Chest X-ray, AP view. Patient: 48 years old, sex F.
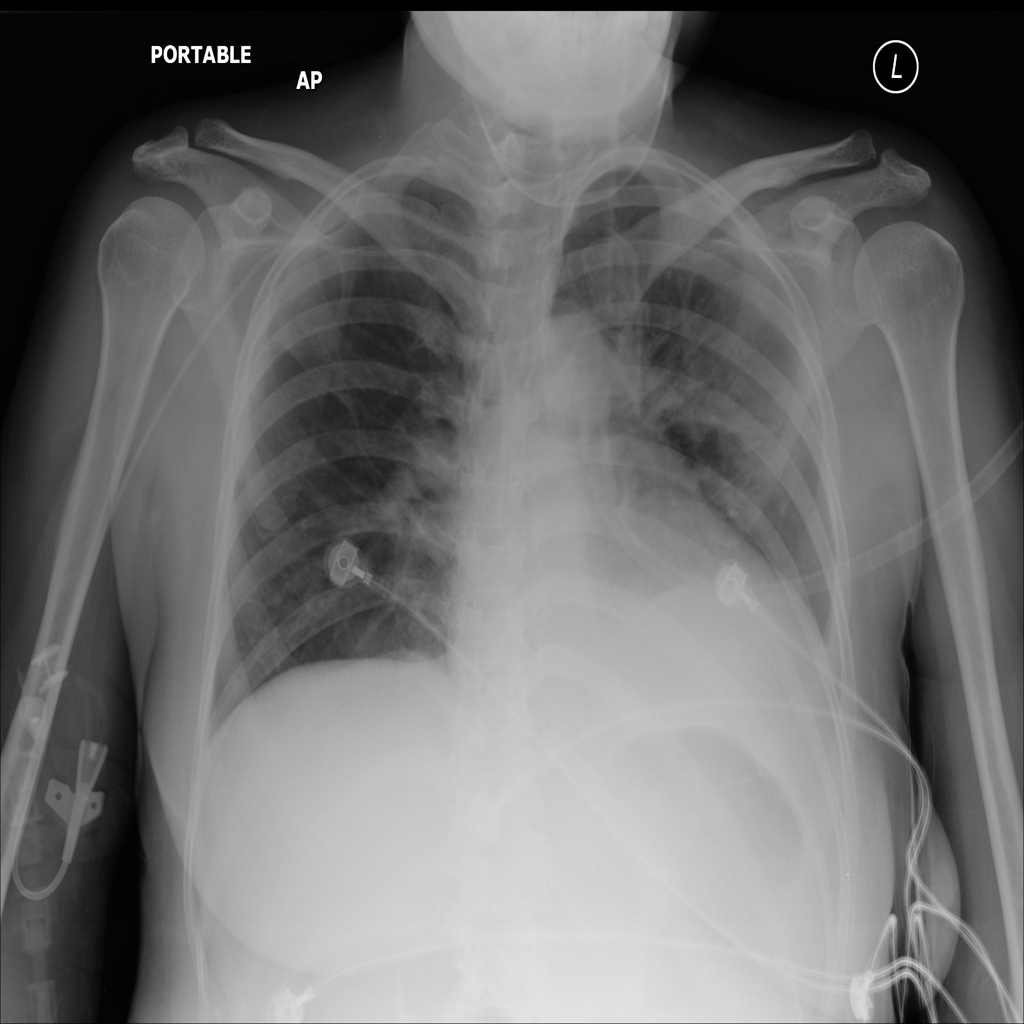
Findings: Effusion